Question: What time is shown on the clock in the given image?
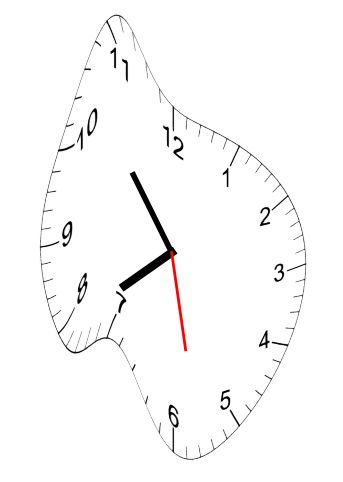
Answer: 07:53:28